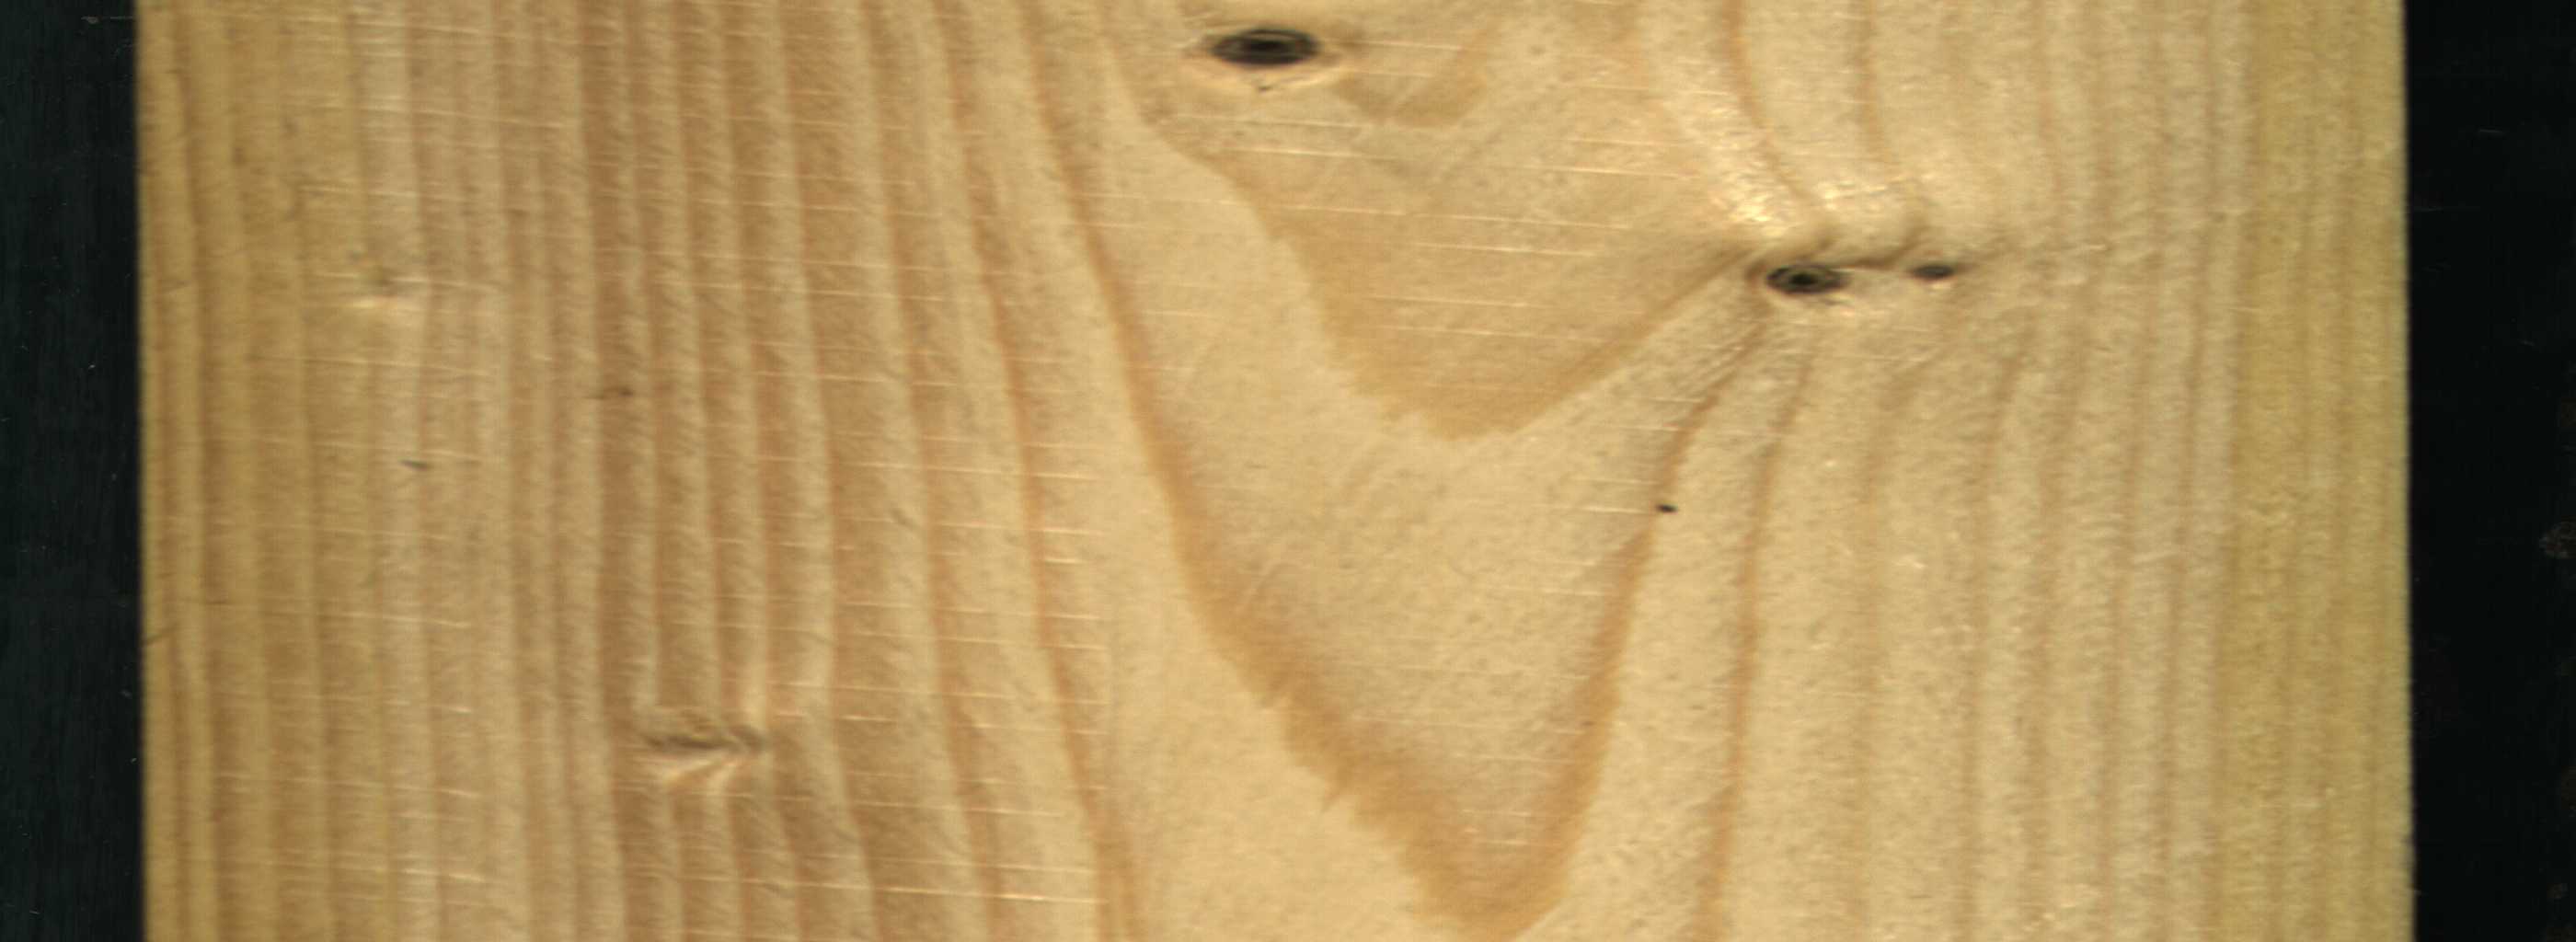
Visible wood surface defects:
Dead_Knot
Dead_Knot
Live_Knot